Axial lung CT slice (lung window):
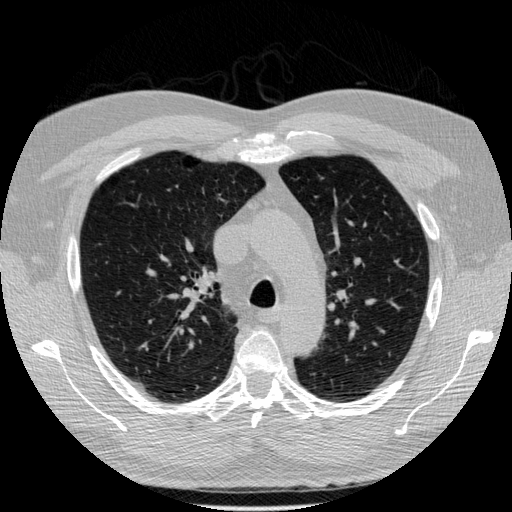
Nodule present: no